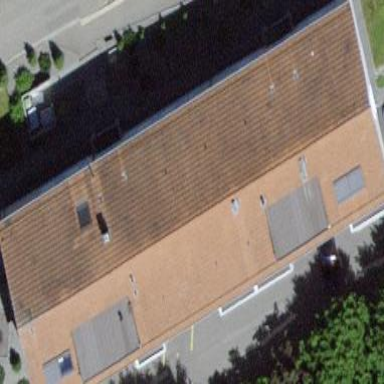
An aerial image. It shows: Gabled roof made of roof tiles on apartment building.